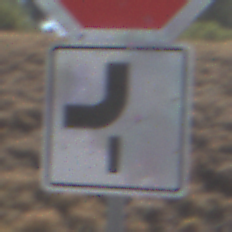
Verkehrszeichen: VerlaufVorfahrtsstrasse7
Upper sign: Stop
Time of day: Midday
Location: Outdoor (RoadRail)
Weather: Clear
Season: Summer
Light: Natural